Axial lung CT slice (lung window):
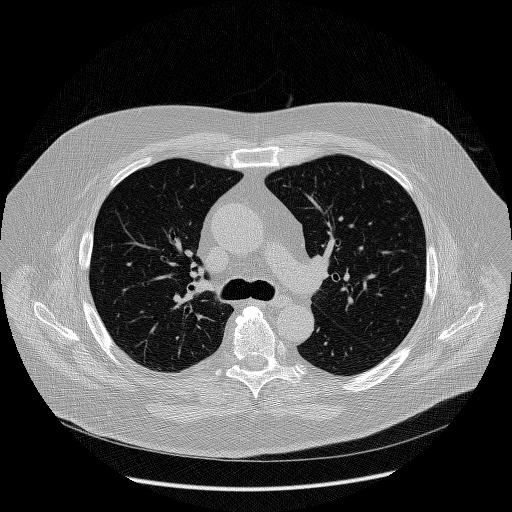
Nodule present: no